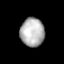
Tissue: lung
Cell type: Epithelial cells
Senescence score: 0.1583
Nuclear area (px): 672
Mean DAPI intensity: 178.936